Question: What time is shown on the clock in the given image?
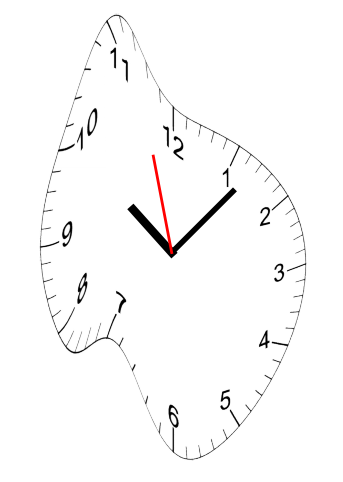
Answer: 10:06:57